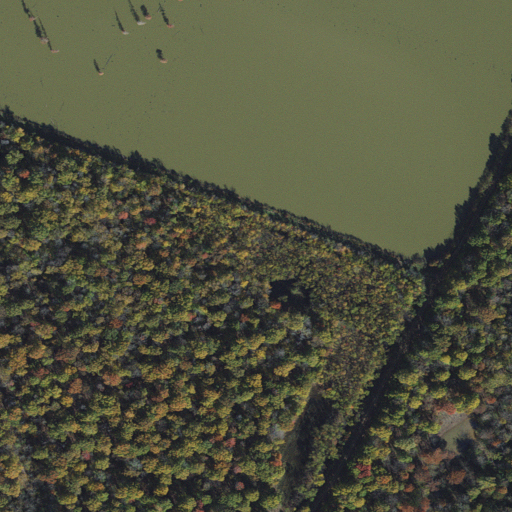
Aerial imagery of plain(s) in Arkansas named Gearharts Field containing woody wetlands and open water